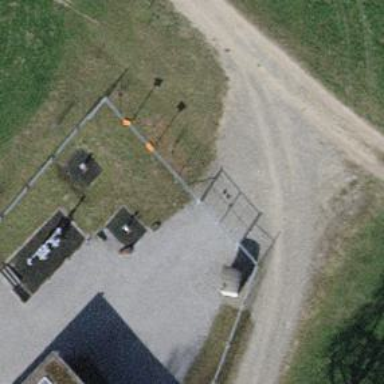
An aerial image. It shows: Pipeline marker.